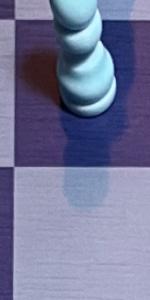
Label: Empty